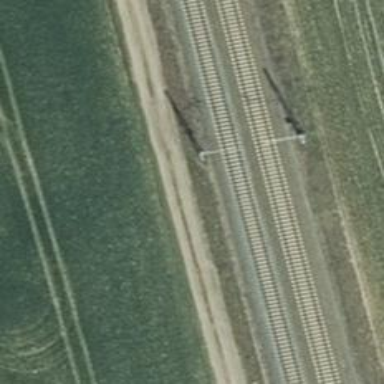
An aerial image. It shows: Milestone along the railway with catenary mast.